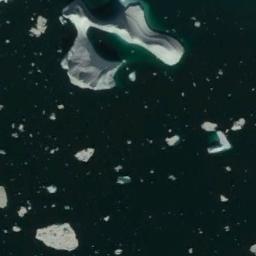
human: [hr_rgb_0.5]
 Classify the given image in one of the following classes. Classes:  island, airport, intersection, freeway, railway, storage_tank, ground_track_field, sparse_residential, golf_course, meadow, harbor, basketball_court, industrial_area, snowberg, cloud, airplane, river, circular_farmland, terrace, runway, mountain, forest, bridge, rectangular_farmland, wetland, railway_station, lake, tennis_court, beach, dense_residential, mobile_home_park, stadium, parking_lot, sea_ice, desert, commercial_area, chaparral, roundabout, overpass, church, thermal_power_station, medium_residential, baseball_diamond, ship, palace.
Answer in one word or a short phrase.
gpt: sea_ice